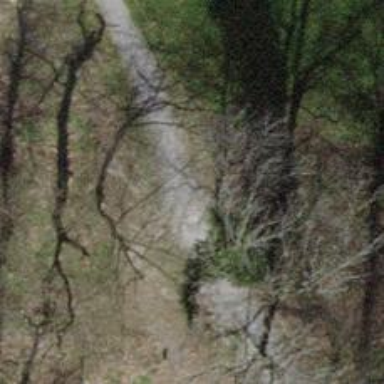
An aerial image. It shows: Pebblestone path.